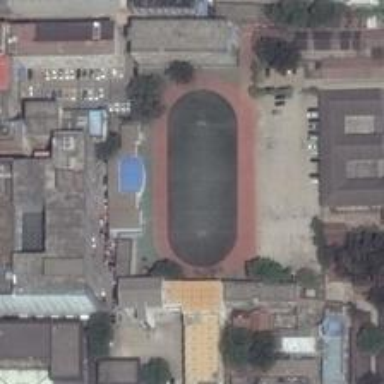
The playground situates in the center of this area, surrounded by a large number of buildings .